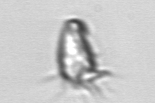
Label: Paratontonia_gracillima